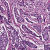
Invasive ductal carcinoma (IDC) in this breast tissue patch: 1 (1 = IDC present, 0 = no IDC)